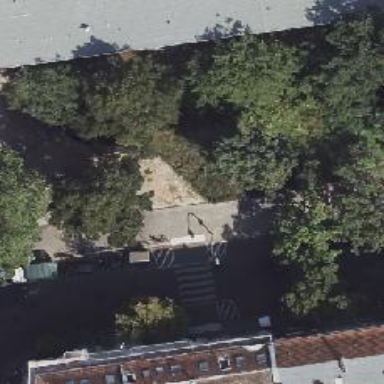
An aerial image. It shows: Footway with asphalt surface and zebra crossing.